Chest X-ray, PA view. Patient: 53 years old, sex F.
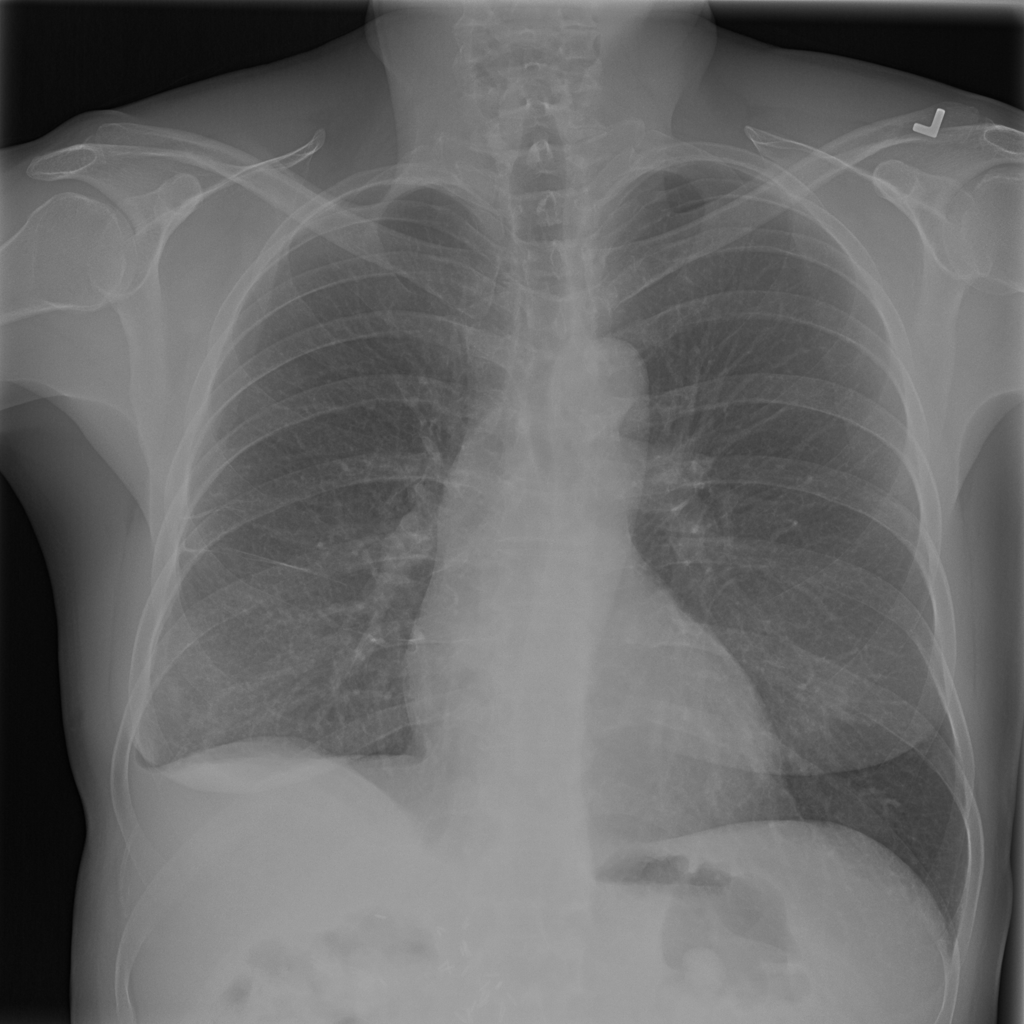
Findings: No Finding